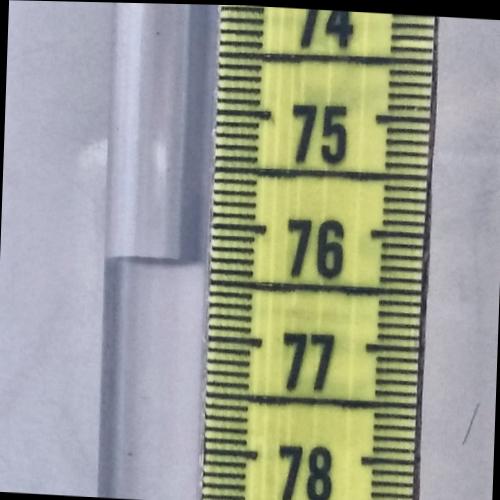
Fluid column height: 76.3 cm